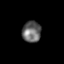
Tissue: skin
Cell type: Others
Senescence score: 0.6729
Nuclear area (px): 390
Mean DAPI intensity: 103.131